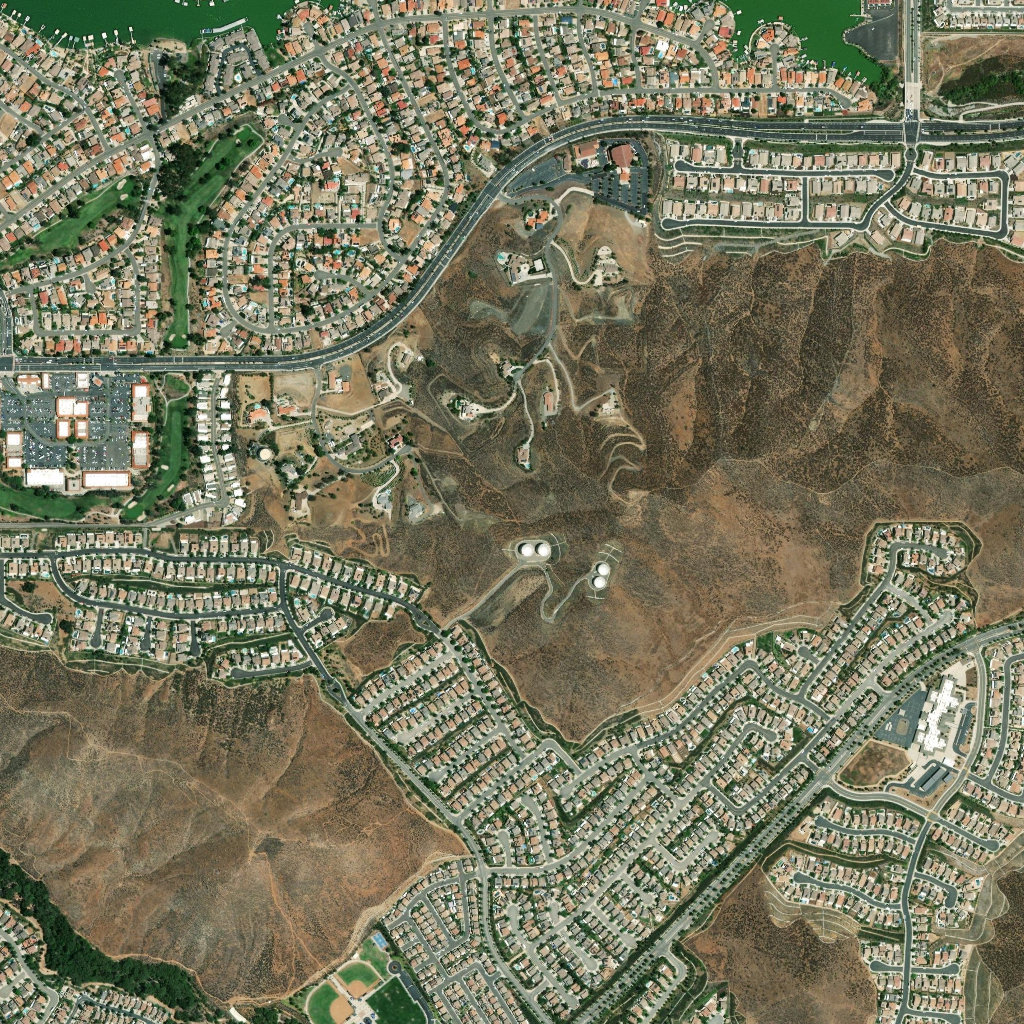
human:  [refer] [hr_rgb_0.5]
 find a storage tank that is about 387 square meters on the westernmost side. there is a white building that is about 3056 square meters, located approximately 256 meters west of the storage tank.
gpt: <box>[[24, 43, 26, 45, 0]]</box>

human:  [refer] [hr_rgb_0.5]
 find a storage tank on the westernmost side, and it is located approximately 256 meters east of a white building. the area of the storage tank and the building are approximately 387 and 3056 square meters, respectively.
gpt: <box>[[24, 43, 26, 45, 0]]</box>